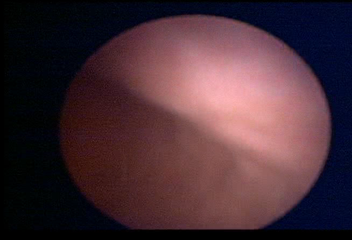
Modality: WLC
Class: Normal mucosa
Bladder cancer association: No